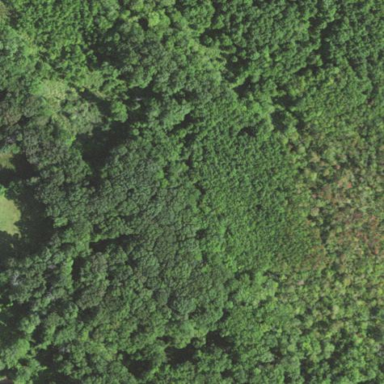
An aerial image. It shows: Nature reserve in woodland area.